The plot shows how the frequency content of a bearing vibration signal evolves over time (STFT spectrogram). What is the most likely bearing condition (normal, inner_race, outer_race, ball)?
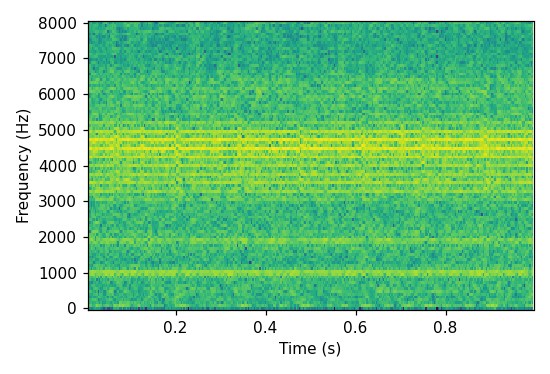
Answer: outer_race